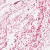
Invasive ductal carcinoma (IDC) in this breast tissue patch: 0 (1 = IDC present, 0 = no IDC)